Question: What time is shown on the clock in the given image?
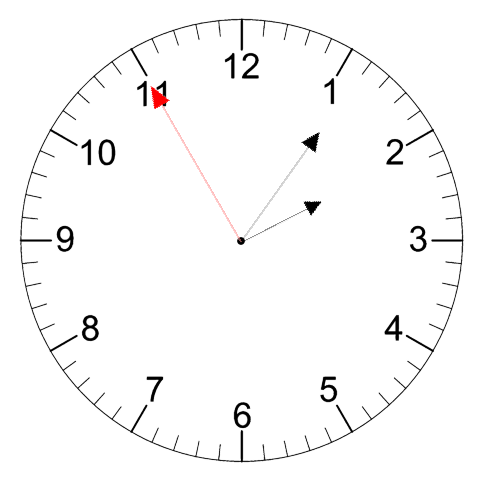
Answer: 02:05:55